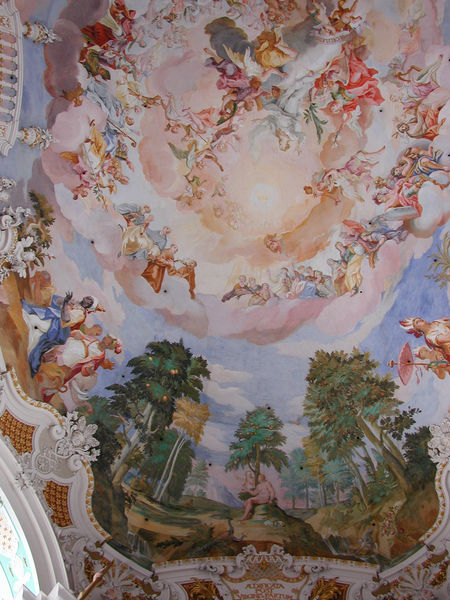
Titel: Deckenfresken der Wallfahrtskirche Steinhausen
Künstler: Johann Baptist Zimmermann
Standort: Steinhausen, Unserer lieben Frau, Pfarrkirche St. Peter und Paul (EU - D - BW)
Schlagwörter: baum, blau, gemälde, himmel, wolken, grün, gras, wolke, barock, bild, gold, decke, renaissance, rosa, wald, kreis, engel, paradies, viele, untersicht, chor, heilige, wals